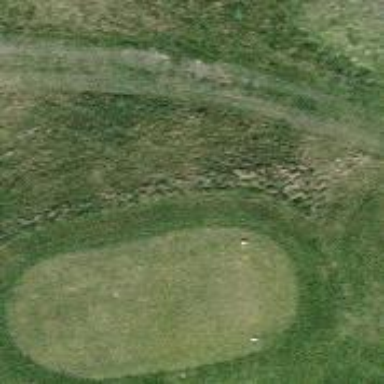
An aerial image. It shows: Golf tee.